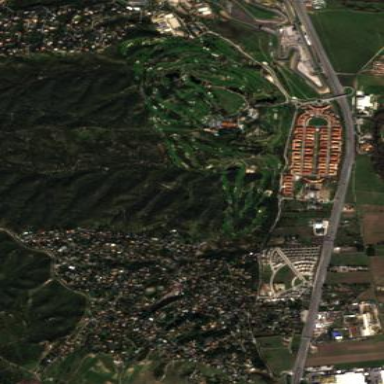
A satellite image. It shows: Golf course surrounded by greenery.